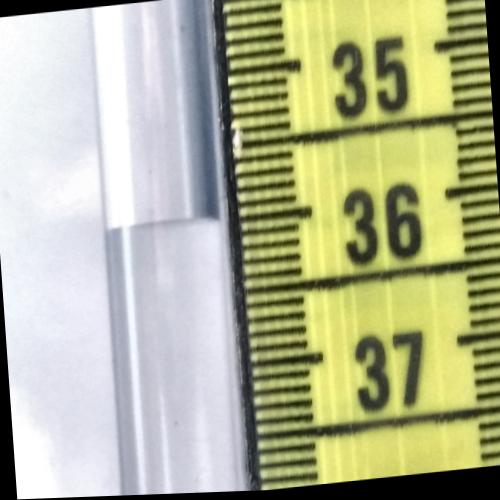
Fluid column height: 36.0 cm